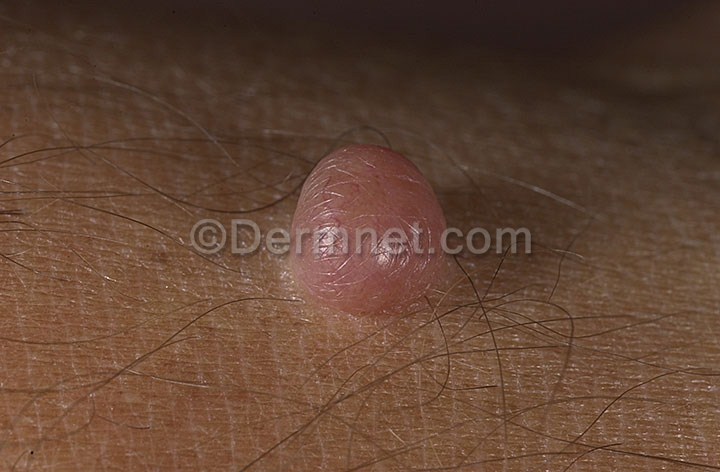
Disease: Melanoma Skin Cancer Nevi and Moles